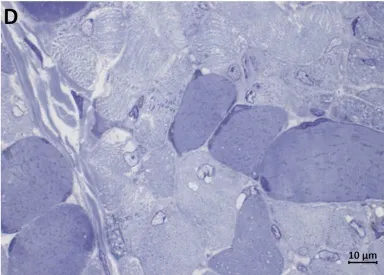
Muscle biopsy taken at the age of 7 months. (D) Semithin section showing darkly staining rod-like structures (Toluidine blue staining).
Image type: pathology (h&e)